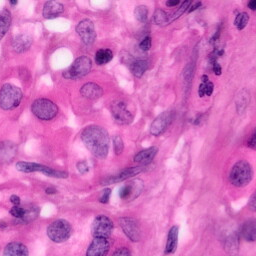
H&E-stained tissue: Pancreatic